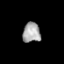
Tissue: prostate
Cell type: T cells
Senescence score: 0.2676
Nuclear area (px): 349
Mean DAPI intensity: 165.862